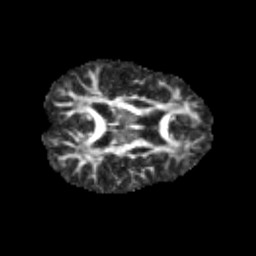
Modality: FA
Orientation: axial
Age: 10
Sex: female
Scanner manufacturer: siemens
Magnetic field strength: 3 T
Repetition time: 3.8 s
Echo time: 0.07 s